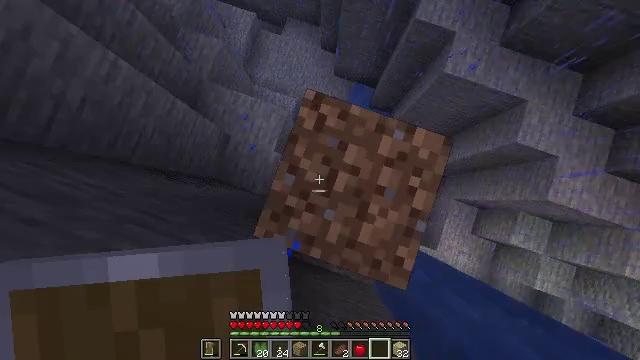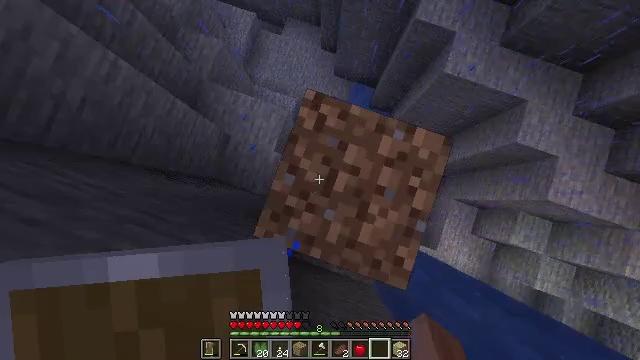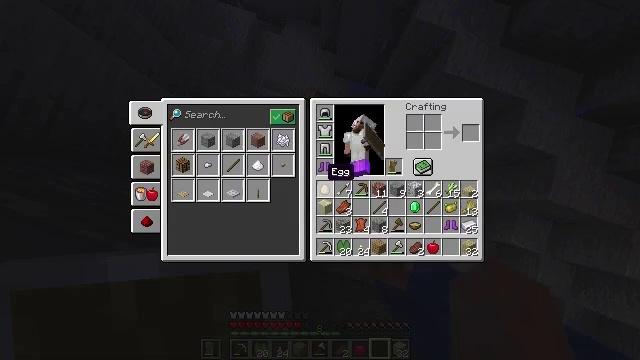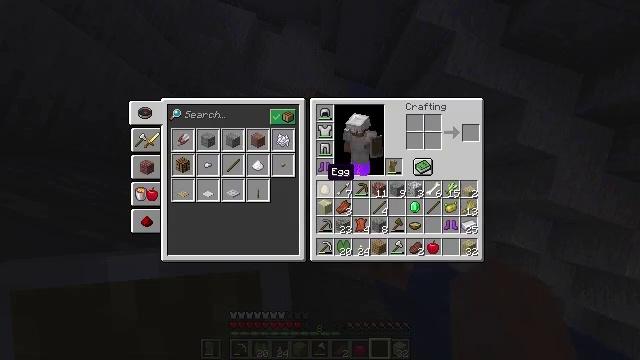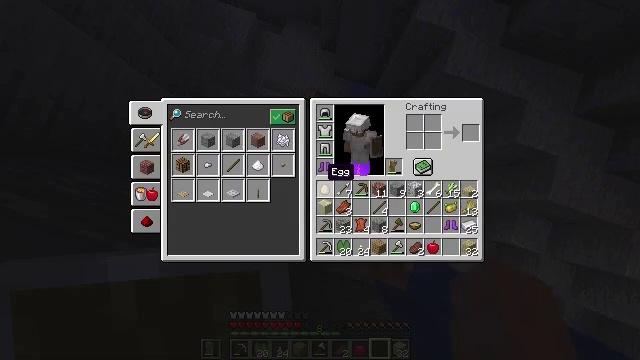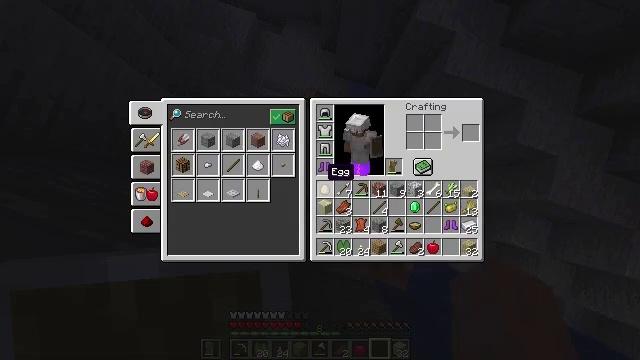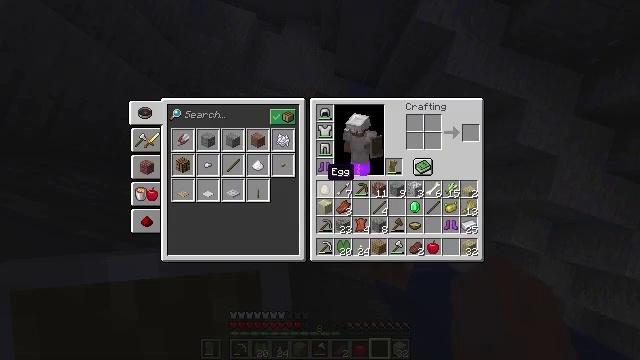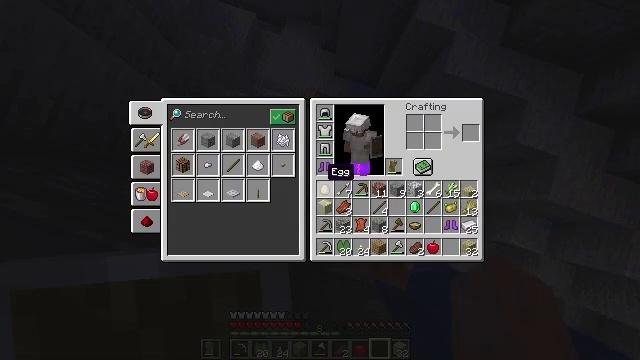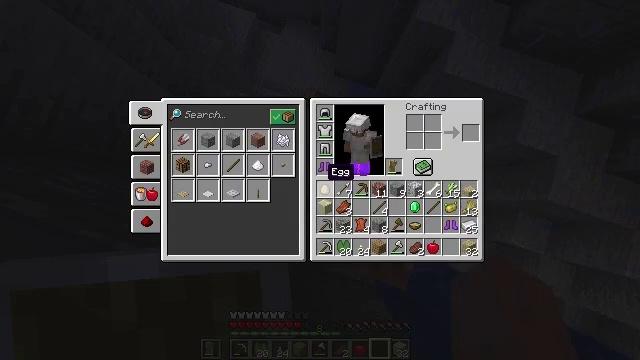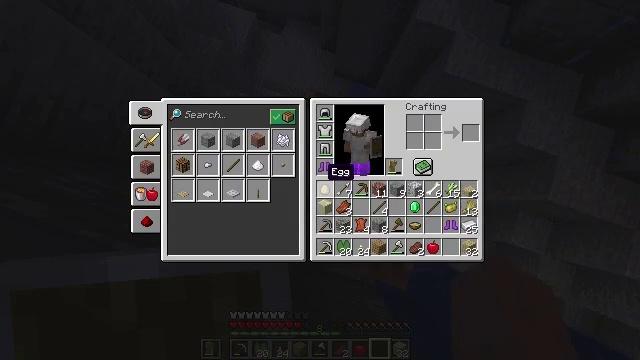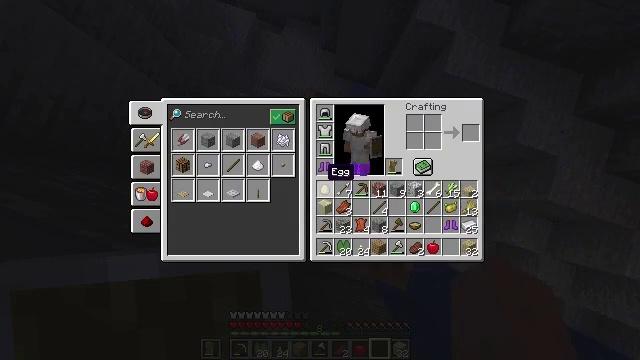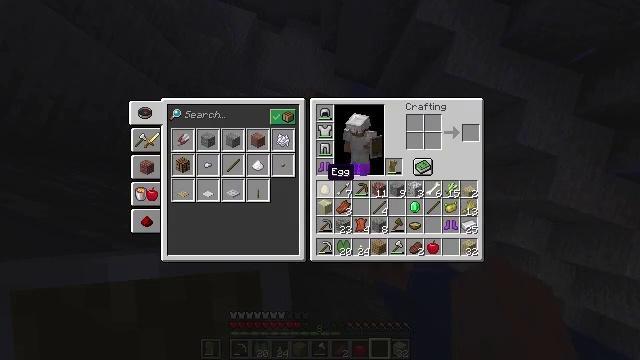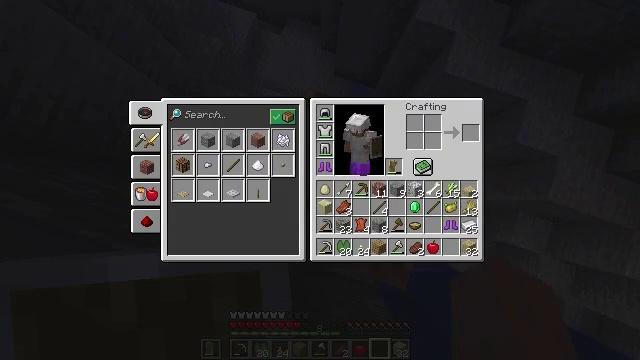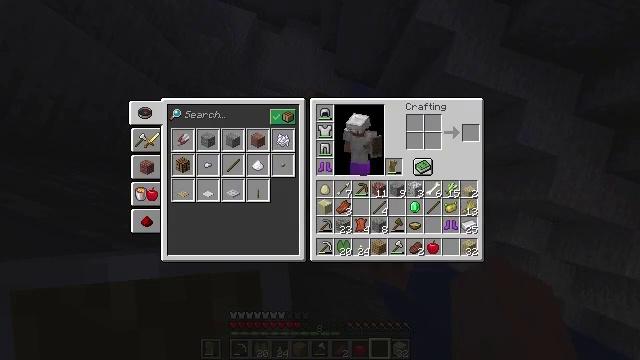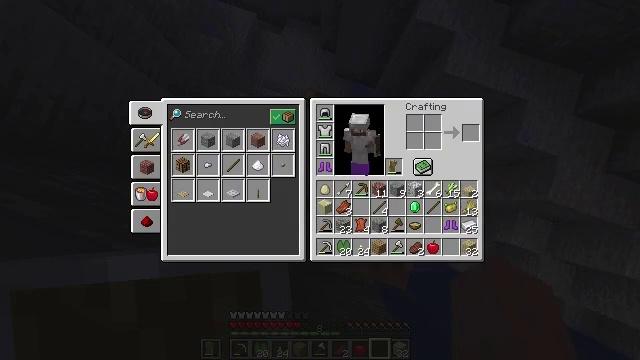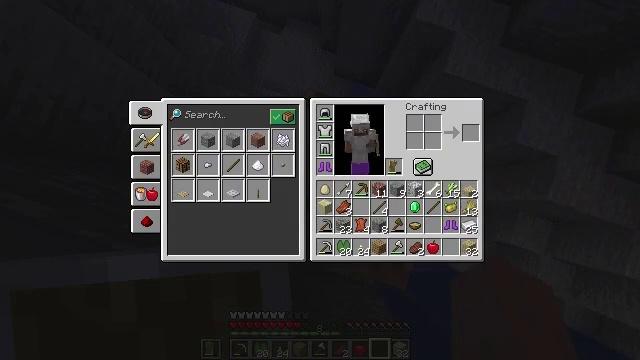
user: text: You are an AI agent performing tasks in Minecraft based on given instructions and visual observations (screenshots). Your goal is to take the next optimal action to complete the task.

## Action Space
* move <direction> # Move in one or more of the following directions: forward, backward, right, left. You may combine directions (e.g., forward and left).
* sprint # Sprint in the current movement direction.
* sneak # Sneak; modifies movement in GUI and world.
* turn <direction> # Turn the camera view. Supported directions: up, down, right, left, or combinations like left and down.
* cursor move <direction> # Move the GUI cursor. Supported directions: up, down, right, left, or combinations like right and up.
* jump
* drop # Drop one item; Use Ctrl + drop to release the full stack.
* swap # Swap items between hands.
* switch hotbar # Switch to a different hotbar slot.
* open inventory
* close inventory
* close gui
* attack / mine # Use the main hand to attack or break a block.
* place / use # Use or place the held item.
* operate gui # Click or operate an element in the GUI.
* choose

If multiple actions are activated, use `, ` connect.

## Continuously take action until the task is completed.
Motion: motion action
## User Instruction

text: Remove a lily pad from the inventory.
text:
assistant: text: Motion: no_op
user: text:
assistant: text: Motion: open inventory
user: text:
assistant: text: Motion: open inventory
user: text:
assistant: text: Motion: open inventory
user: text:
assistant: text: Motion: open inventory
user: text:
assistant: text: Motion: open inventory
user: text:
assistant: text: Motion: no_op
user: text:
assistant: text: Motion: no_op
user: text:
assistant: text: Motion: no_op
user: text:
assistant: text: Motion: no_op
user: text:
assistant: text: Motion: no_op
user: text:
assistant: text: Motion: no_op
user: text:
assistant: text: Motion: cursor move right and up
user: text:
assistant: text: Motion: cursor move right
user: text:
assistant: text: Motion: no_op
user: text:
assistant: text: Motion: no_op
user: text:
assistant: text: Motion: cursor move down
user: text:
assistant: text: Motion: no_op
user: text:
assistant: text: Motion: cursor move down
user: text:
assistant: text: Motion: no_op
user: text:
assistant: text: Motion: no_op
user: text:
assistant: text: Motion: no_op
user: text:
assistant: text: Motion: no_op
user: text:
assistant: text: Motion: no_op
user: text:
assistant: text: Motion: cursor move left
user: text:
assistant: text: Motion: no_op
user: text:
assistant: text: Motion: no_op
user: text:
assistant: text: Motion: no_op
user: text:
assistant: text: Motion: no_op
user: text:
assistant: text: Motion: no_op